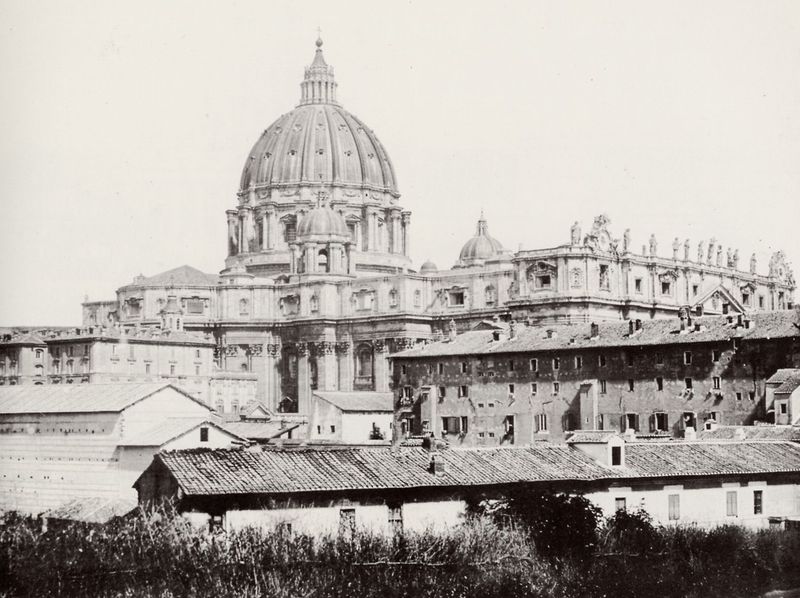
Titel: Die Peterskirche in Rom von Süden
Künstler: Italienischer Photograph
Standort: Kopenhagen
Institution: Bibliothek der Kunstakademie
Schlagwörter: himmel, schatten, weiß, stadt, fenster, grau, laterne, licht, schwarz, säulen, dach, architektur, barock, brüstung, büsche, gebüsch, ansicht, bogen, fassade, dächer, giebel, hütten, kuppel, foto, fotografie, photographie, balustrade, dom, festung, schwarzweiß, kapitelle, rom, photo, fries, sims, gesims, skulpturen, statuen, simse, vatikan, streben, aufnahme, gesamtansicht, vorstadt, satteldächer, petersdom, satteldach, kuppelbau, wellblech, st.peter, peterskirche, apostelfiguren